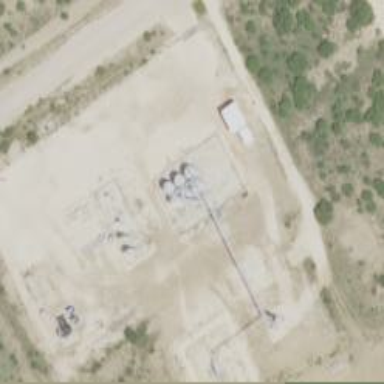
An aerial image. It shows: Industrial area dedicated to gas operations. The substation is specialized in field gathering.